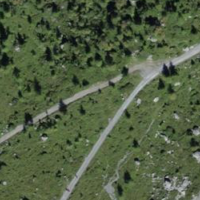
EUNIS habitat code: 23
Species observed at this site:
Zygaena filipendulae
Nucifraga caryocatactes
Euphorbia cyparissias